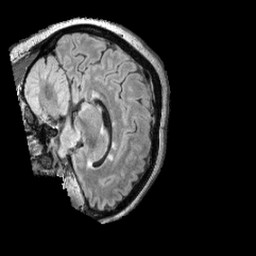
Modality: FLAIR
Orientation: sagittal
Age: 62
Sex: female
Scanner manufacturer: siemens
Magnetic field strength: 3 T
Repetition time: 5 s
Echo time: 0.387 s